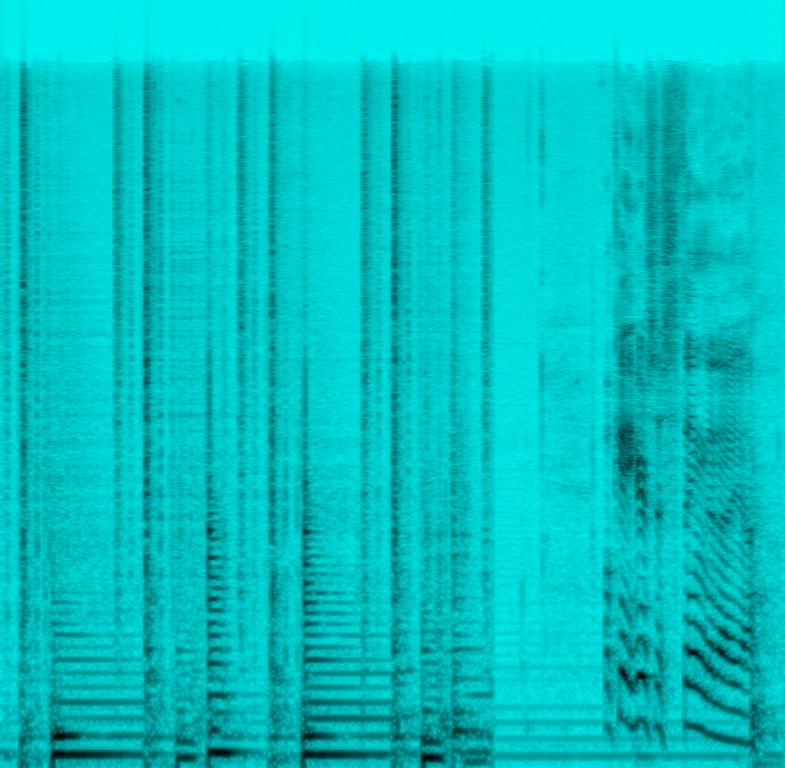
This audio contains someone plucking a simple bassline on an upright bass while you can hear a percussive brushing sound. Then the playing stops and a male voice starts speaking. This song may be playing in a video-tutorial.